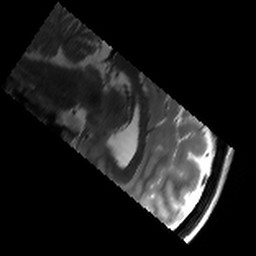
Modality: T2w
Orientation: sagittal
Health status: healthy
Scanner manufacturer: siemens
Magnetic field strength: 3 T
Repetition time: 8.02 s
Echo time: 0.08 s